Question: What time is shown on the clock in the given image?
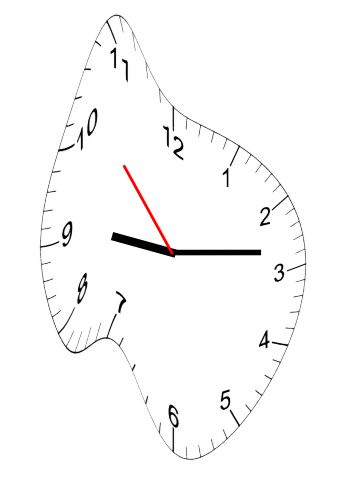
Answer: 09:13:53